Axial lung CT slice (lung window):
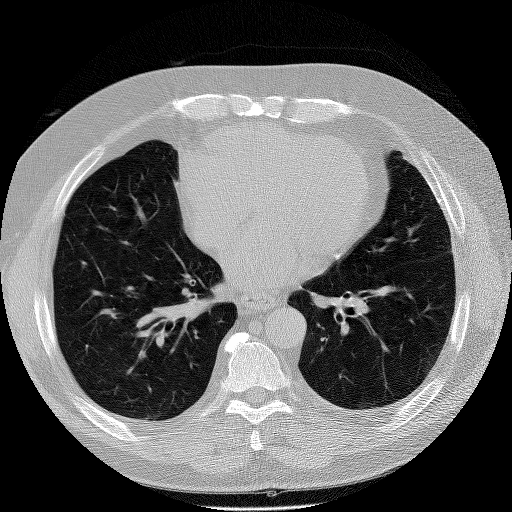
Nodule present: no